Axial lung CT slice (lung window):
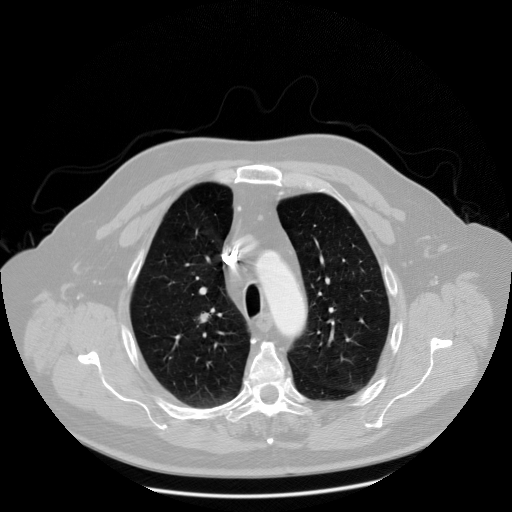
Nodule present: no